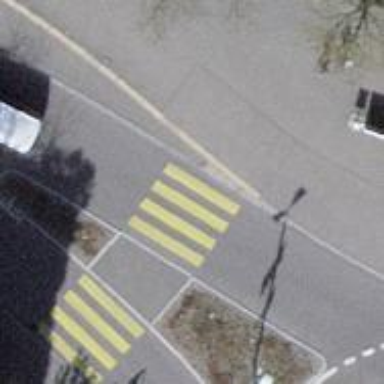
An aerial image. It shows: Zebra crossing on the road.